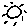
Label: sun